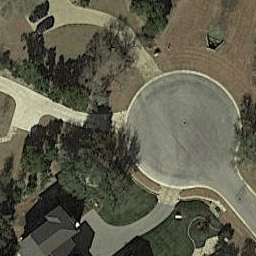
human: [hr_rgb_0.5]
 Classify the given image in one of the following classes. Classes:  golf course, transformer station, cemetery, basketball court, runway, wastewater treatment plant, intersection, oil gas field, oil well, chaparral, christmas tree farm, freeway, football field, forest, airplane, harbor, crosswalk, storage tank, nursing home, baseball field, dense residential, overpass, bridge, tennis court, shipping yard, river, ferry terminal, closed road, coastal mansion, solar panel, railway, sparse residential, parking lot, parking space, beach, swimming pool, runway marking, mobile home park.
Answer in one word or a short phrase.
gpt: closed road